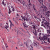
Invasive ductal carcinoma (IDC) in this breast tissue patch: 1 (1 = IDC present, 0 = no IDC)